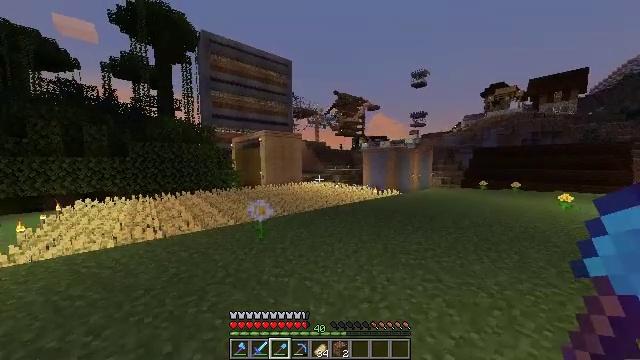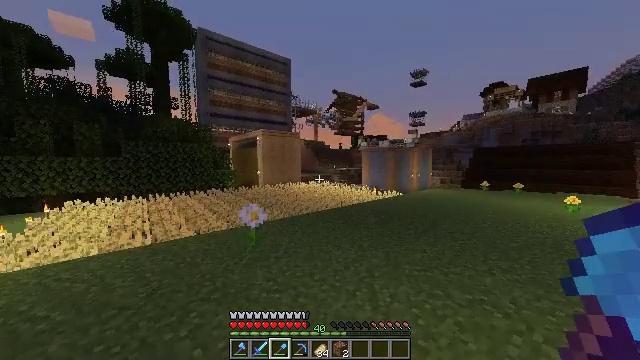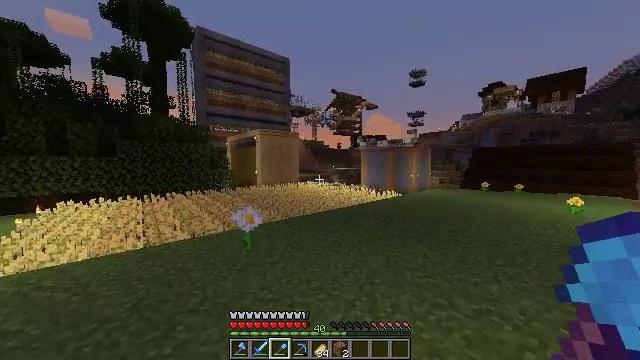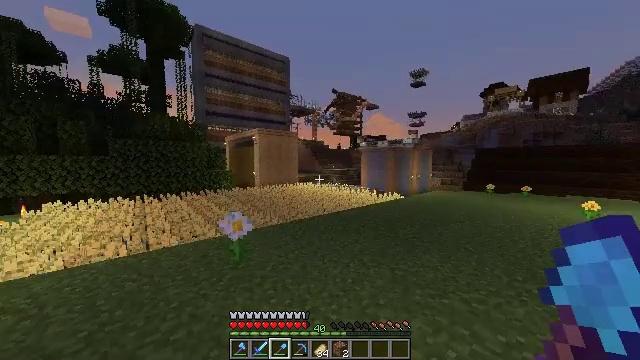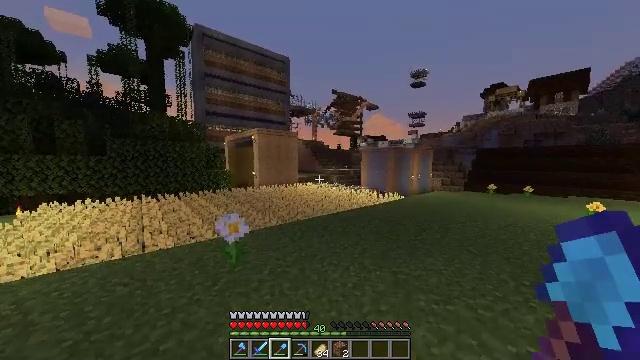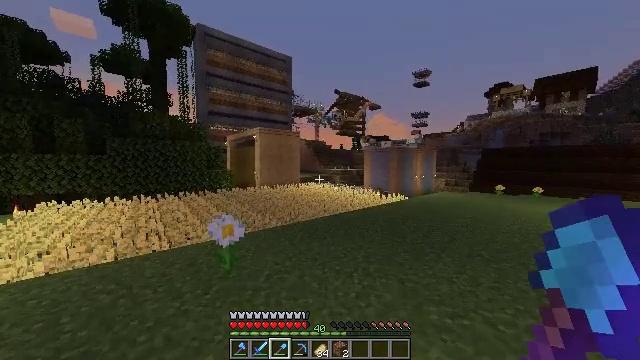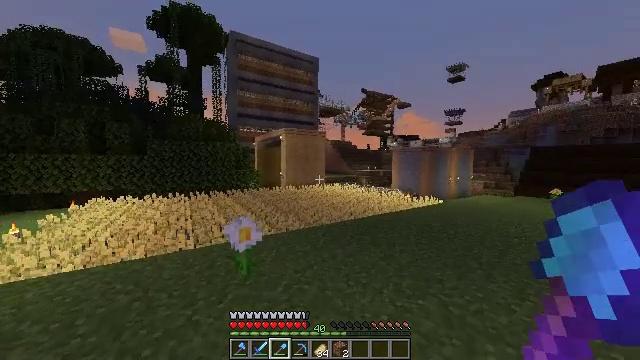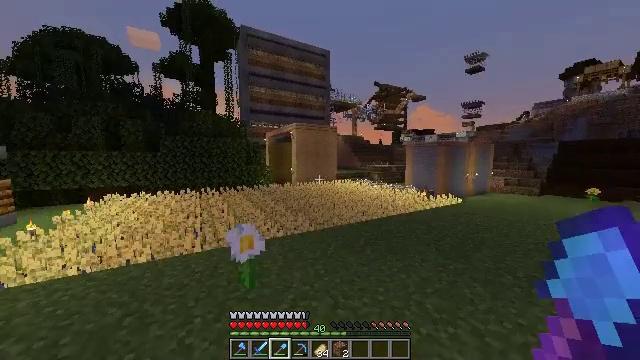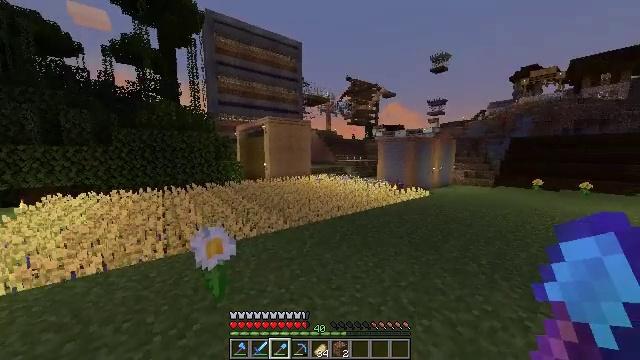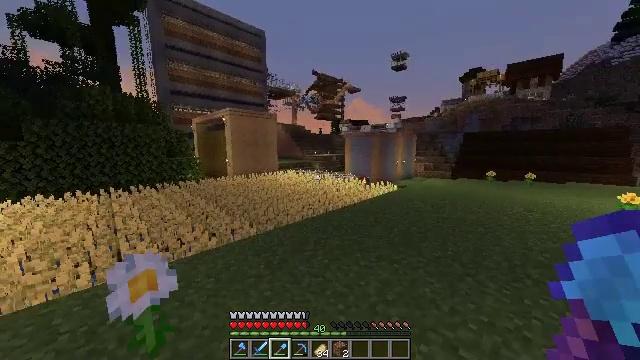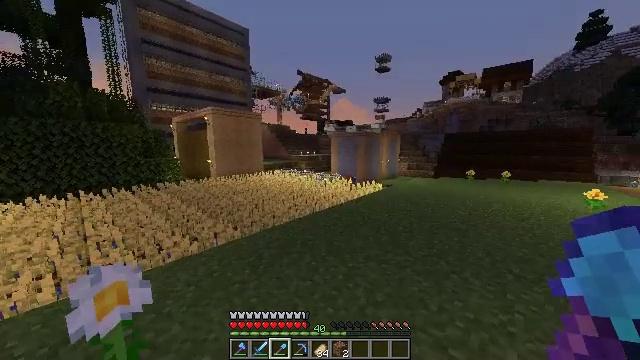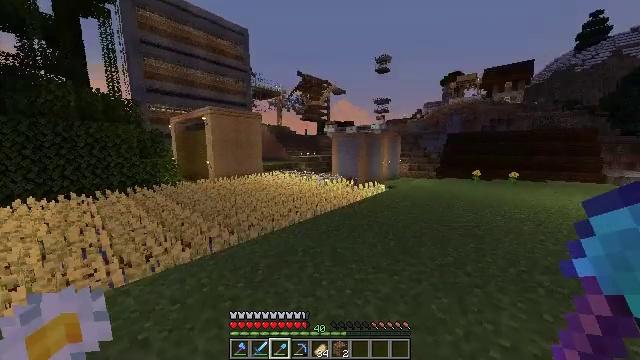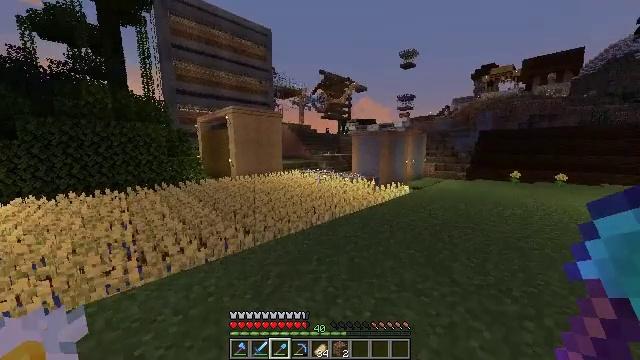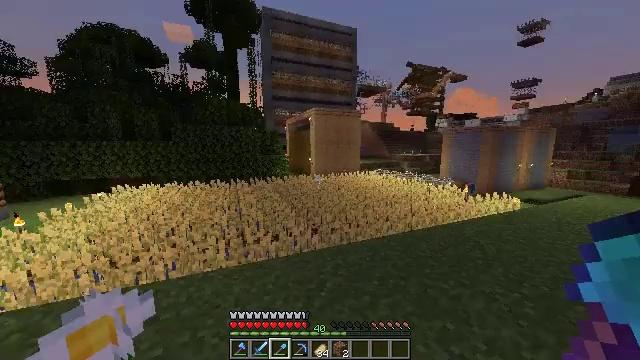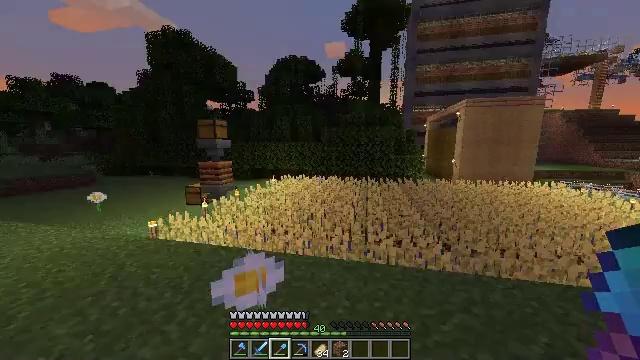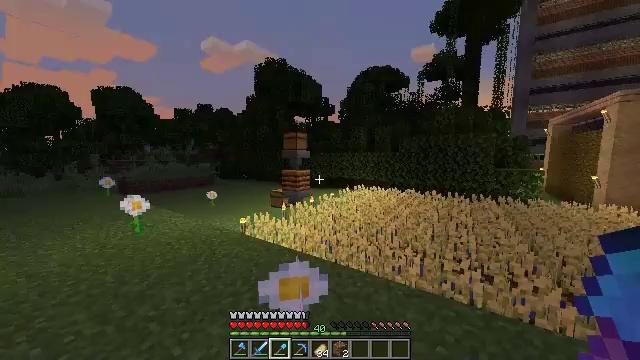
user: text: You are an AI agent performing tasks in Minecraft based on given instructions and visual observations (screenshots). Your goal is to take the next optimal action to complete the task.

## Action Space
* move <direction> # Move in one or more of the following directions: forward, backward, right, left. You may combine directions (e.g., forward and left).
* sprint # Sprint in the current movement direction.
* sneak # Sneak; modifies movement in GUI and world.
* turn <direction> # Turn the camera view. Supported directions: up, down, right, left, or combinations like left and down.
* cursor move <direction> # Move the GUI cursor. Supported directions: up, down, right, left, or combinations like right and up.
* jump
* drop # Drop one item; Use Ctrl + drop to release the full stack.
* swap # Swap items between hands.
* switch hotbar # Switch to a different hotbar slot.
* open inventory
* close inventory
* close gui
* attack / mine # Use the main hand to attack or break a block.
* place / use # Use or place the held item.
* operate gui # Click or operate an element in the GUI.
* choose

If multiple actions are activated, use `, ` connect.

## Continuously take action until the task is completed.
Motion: motion action
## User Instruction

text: Break the mature wheat plants.
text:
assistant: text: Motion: move forward, sprint
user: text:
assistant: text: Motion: move forward, sprint
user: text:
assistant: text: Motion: move forward, sprint
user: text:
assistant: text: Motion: move forward
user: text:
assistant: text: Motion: move forward
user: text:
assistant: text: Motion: move forward, turn left
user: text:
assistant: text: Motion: move forward, turn left and down
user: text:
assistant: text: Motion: move forward, sprint, turn right and down
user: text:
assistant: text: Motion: move forward, sprint, turn right and down
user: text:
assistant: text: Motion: move forward, sprint, turn right
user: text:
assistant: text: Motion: move forward, sprint
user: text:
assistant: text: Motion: move forward and move right, turn left
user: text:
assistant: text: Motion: move forward and move right, turn left
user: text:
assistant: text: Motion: move forward and move right, turn left
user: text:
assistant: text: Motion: move right, turn left and up
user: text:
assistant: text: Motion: move right, turn left and up
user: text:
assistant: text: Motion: turn left
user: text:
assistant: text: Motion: turn left
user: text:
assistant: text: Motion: no_op
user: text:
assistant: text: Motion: no_op
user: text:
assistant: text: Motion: no_op
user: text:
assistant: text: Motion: no_op
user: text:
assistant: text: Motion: no_op
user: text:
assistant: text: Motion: no_op
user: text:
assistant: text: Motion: no_op
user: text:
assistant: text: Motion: no_op
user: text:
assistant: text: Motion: no_op
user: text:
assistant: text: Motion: no_op
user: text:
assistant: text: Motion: turn down
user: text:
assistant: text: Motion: turn right and down